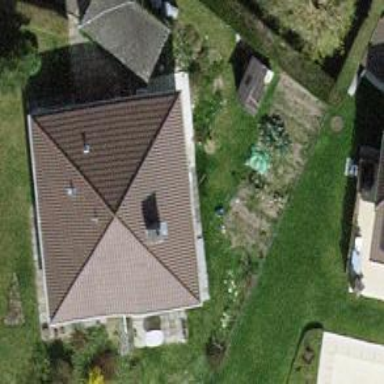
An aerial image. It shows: Detached building.